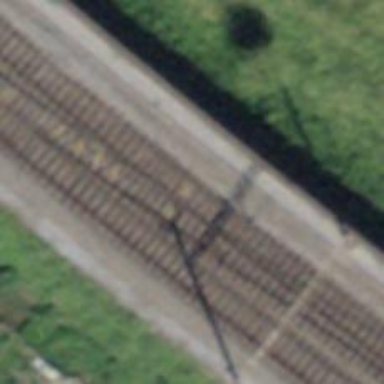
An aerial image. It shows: Single-track electrified railway with contact line.